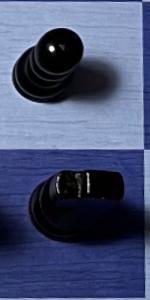
Label: Knight_Black